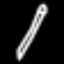
Label: pencil